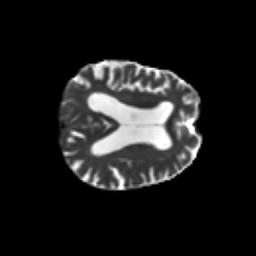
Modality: T2w
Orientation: axial
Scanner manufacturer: siemens
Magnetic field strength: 3 T
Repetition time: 6.8 s
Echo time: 0.093 s